Interaction volume radius: 10 \u00c5
Interaction volume height: 30 \u00c5
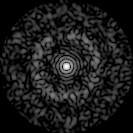
Disorder parameter: 0.8362